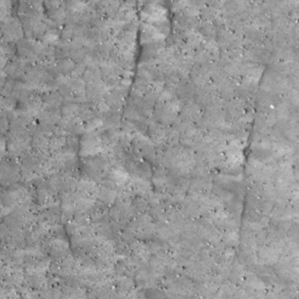
Label: non_frost